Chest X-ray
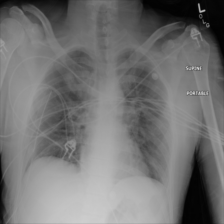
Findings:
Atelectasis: negative
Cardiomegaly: negative
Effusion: negative
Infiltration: negative
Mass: negative
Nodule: negative
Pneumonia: negative
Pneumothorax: negative
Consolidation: negative
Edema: negative
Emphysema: negative
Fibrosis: negative
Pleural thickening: negative
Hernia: negative